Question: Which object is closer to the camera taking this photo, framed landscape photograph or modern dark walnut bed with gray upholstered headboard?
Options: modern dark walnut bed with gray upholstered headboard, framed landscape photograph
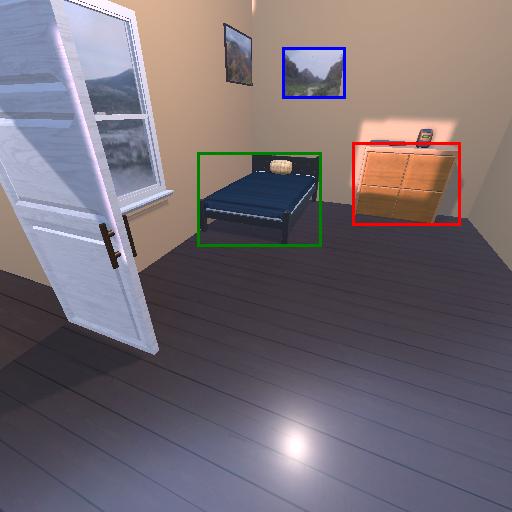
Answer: modern dark walnut bed with gray upholstered headboard